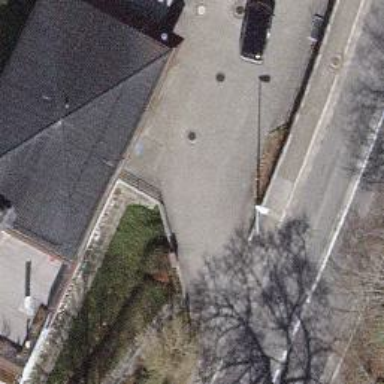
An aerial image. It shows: Driveway with paved surface.